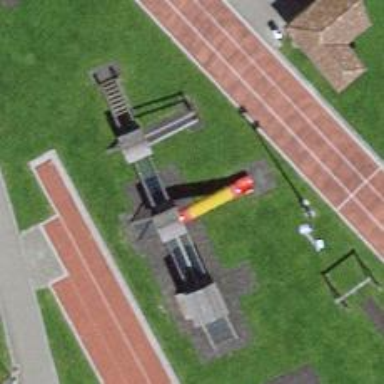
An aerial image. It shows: Playground area for leisure activities on the land.